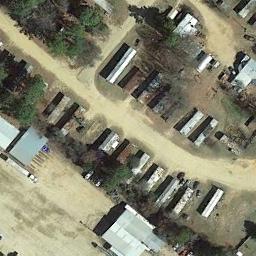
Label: mobile_home_park